Question: I have data in Excel sheet and I need to update SQL Server DB table by using Excel sheet data, I am able to write SQL Server Query and get the data. However I am not getting date field in date format, it's rendered as a normal number.

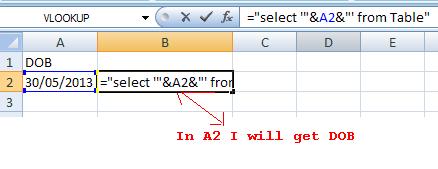
Answer: In cell B2 try this -
'''
="Select " & TEXT(A2,"DD/MM/YYYY")
'''